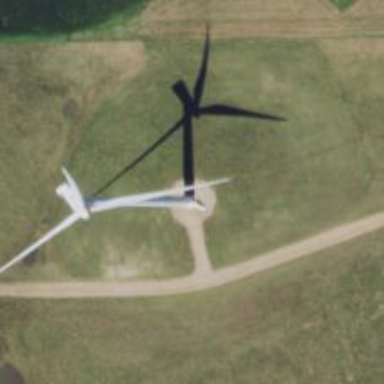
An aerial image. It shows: Wind generator powered by wind. The generator type is horizontal axis and it uses wind turbines.